Chest X-ray:
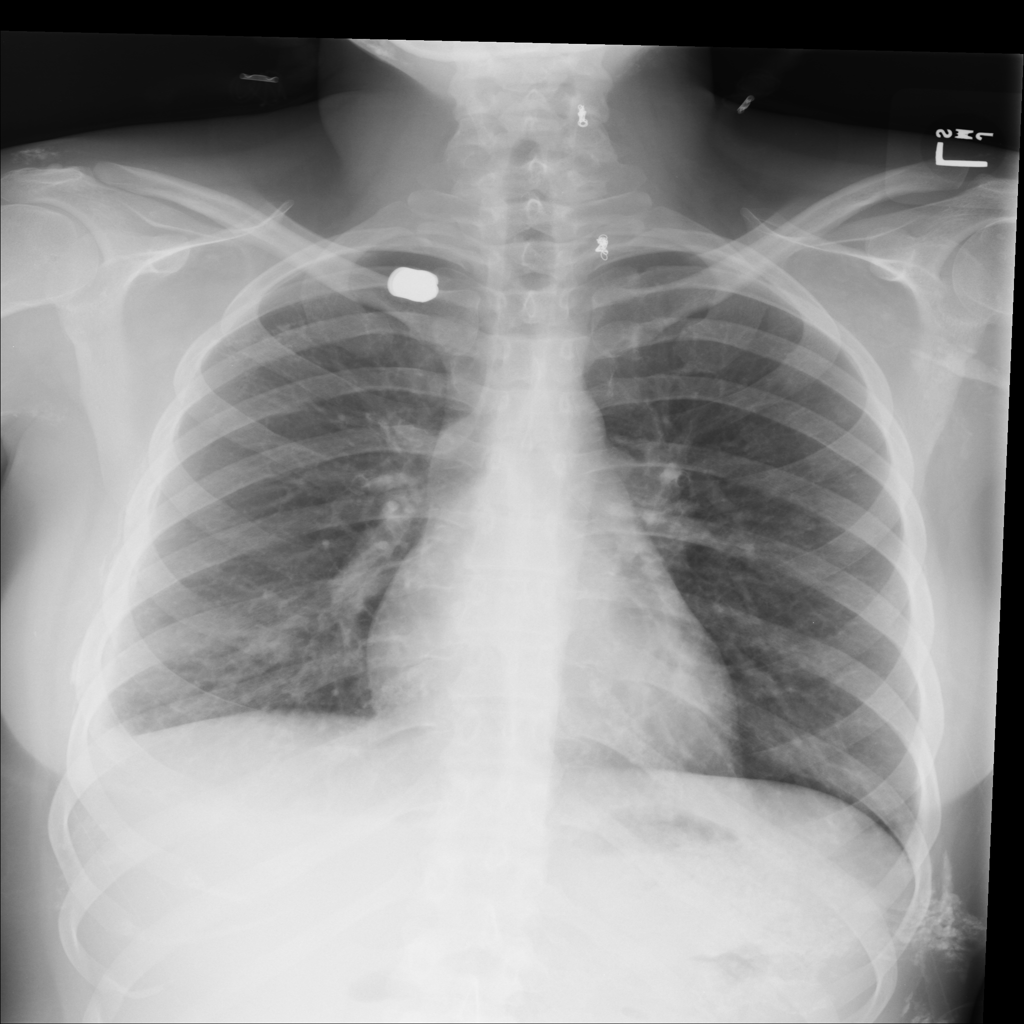
Findings: Fracture, Effusion
No abnormal finding: no